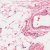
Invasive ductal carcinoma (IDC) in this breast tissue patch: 0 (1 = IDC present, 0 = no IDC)